Field crop: maize
Growth stage: 2
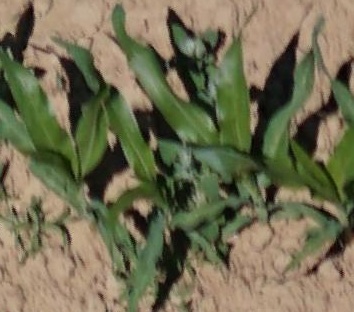
Species: maize